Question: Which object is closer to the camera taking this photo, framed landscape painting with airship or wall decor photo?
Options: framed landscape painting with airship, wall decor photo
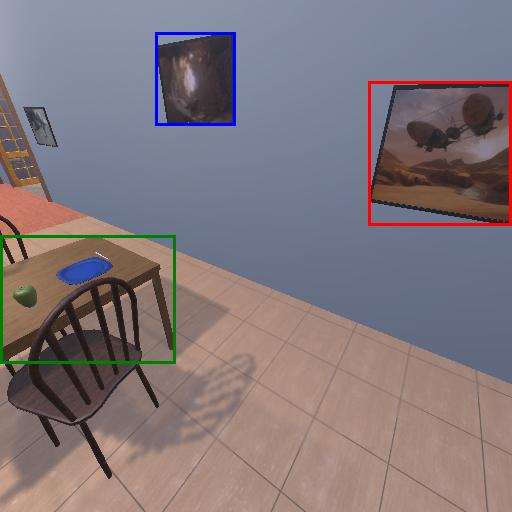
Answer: framed landscape painting with airship